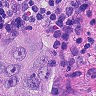
Metastatic tissue present: yes